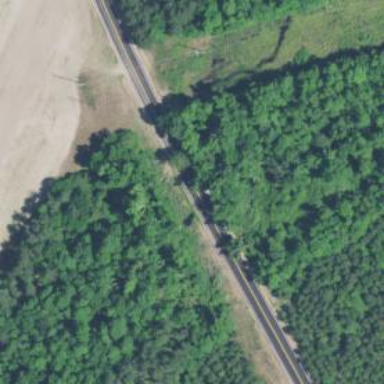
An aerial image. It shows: Culvert tunnel.